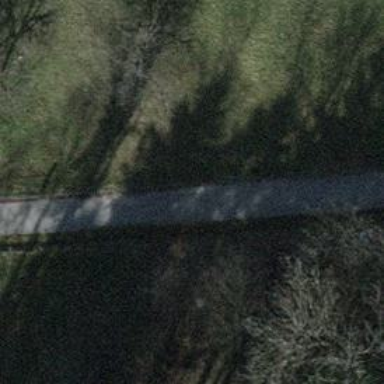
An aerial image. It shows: Paved track with grade 1 tracktype.